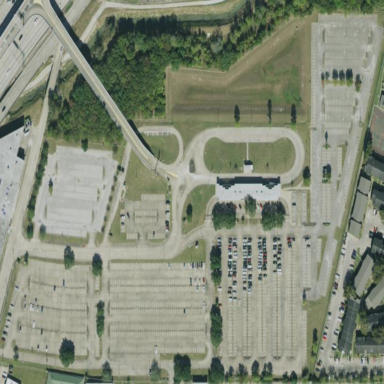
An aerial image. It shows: Parking area with surface parking. It includes park and ride facilities.